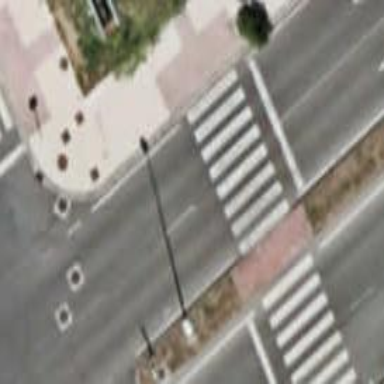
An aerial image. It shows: Uncontrolled crossing on the road.